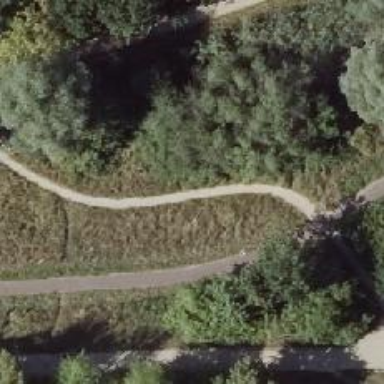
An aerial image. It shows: Compacted footway.